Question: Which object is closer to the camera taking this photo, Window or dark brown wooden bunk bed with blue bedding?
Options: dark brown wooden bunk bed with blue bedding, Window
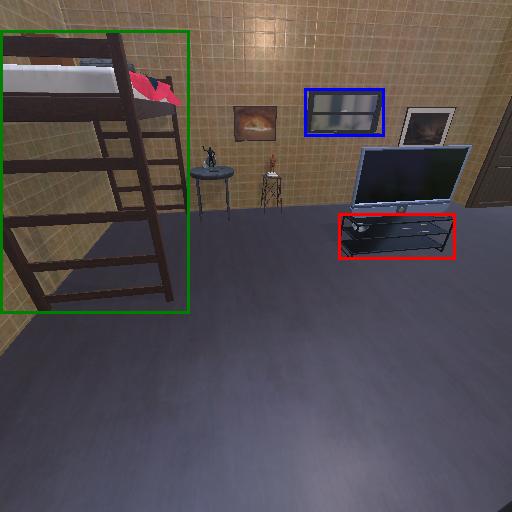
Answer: dark brown wooden bunk bed with blue bedding